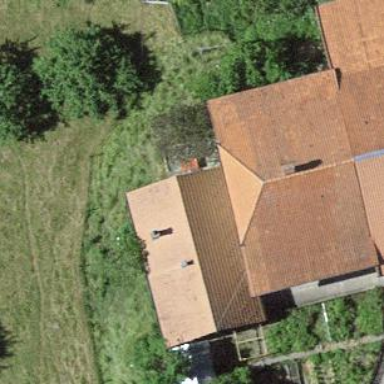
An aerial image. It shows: Barn.